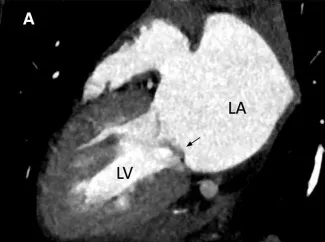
Evaluation of the mitral and pulmonary valve vegetations using cardiac computed tomography (CT) and cardiac magnetic resonance (CMR). (A,C) CT 2-chamber view and cine-CMR still image in end-systole showing a non-homogeneous, isodense mass involving the posterior leaflet of the mitral valve.
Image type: radiology (ct)